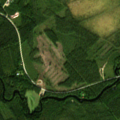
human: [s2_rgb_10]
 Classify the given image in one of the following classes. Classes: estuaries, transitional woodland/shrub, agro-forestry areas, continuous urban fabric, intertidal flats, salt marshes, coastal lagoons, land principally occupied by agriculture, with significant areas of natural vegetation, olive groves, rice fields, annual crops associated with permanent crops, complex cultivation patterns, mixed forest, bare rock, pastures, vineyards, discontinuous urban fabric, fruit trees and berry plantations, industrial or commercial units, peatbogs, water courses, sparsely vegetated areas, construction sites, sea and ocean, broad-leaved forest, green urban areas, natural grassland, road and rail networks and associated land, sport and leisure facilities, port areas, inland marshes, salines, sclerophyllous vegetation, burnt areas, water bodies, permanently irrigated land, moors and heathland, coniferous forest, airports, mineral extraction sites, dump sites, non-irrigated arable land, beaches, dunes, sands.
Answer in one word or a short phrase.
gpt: coniferous forest, transitional woodland/shrub, peatbogs